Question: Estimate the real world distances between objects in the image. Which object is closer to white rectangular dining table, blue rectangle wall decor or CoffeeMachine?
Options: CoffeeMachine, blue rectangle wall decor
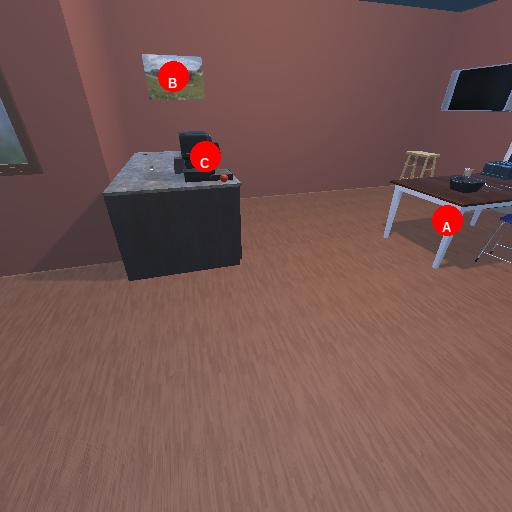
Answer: CoffeeMachine